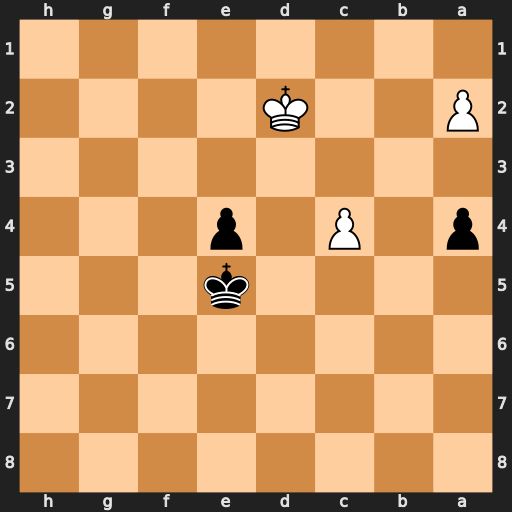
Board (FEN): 8/8/8/4k3/p1P1p3/8/P2K4/8
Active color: b
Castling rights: -
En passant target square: -
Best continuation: Kd4 c5 Kxc5 Ke3 Kd5 a3 Ke5